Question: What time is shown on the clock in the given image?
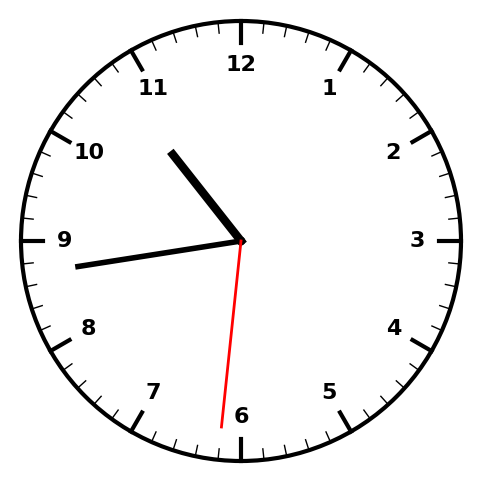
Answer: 10:43:31